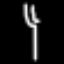
Label: fork